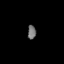
Tissue: skin
Cell type: Others
Senescence score: 0.7778
Nuclear area (px): 113
Mean DAPI intensity: 111.903